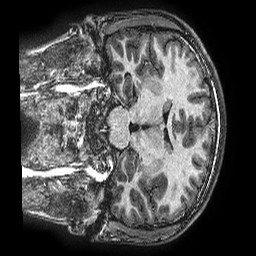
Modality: T1w
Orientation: coronal
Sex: male
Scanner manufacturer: ge
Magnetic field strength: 3 T
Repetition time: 0.00766 s
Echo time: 0.003476 s